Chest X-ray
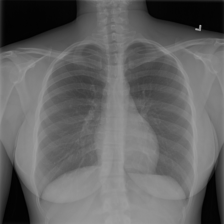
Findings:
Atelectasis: negative
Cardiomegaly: negative
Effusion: negative
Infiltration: positive
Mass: negative
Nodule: negative
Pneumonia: negative
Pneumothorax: negative
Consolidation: negative
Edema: negative
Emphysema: negative
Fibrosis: negative
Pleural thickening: negative
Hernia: negative